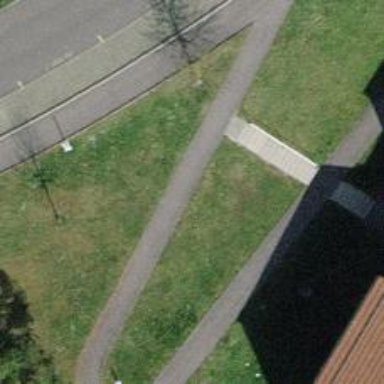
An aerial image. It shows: Road with steps.